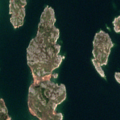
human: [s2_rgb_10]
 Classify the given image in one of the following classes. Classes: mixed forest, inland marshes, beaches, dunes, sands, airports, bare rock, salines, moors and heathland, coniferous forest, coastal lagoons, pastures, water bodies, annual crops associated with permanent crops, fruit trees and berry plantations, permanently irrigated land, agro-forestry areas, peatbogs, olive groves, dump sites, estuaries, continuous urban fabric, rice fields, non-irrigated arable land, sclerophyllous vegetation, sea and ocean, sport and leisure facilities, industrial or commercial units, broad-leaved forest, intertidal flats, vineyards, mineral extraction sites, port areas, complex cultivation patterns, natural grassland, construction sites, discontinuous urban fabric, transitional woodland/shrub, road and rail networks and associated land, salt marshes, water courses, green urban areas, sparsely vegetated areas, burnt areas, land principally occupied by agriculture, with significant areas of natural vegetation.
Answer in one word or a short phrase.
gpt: broad-leaved forest, bare rock, sea and ocean